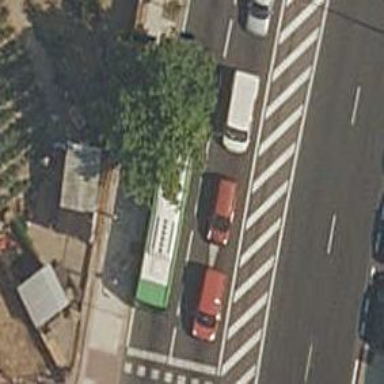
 serving as platform for public transportation."